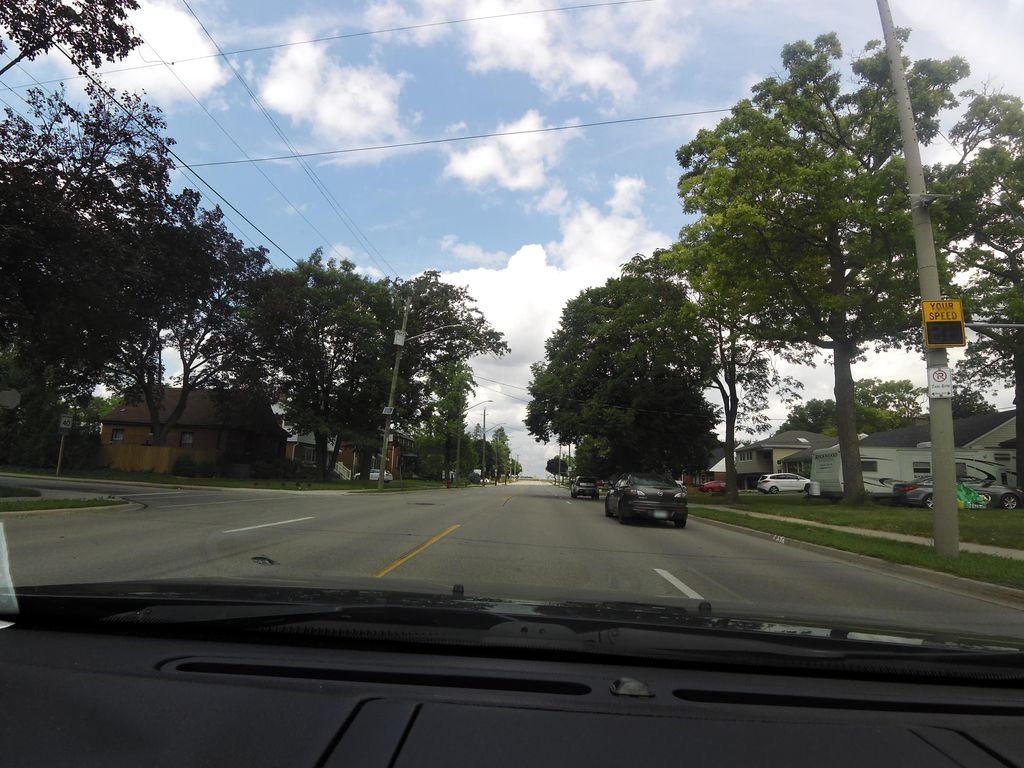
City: hamilton